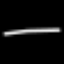
Label: line